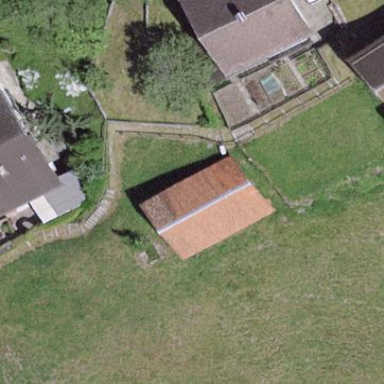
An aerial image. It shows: Stable building.